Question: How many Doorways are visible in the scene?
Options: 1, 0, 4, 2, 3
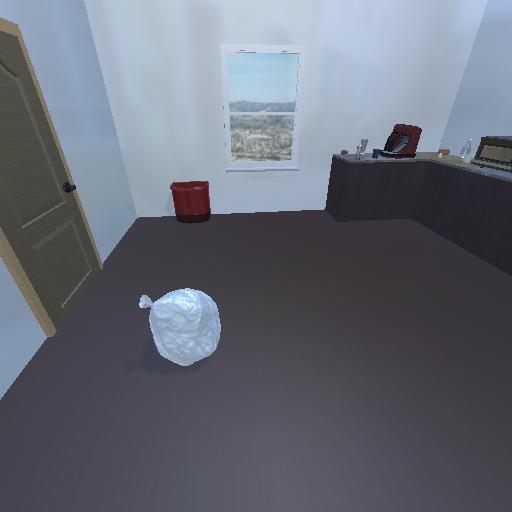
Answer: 1